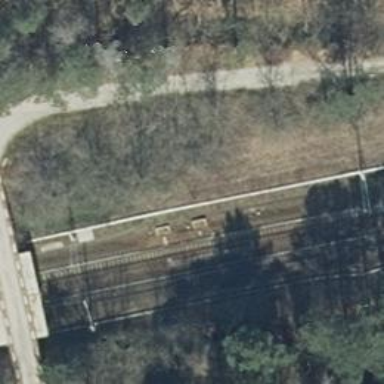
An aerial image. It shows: Railway switch with turnout to the right.